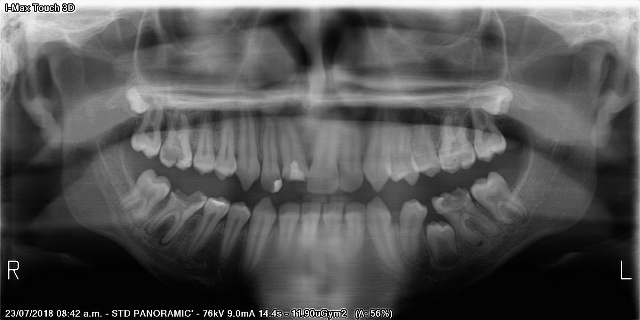
adult